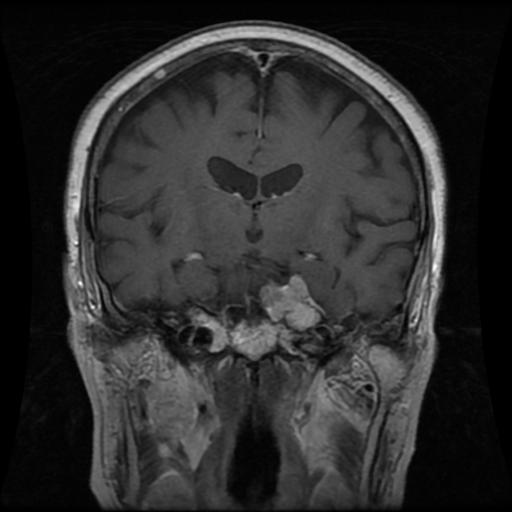
Label: meningioma